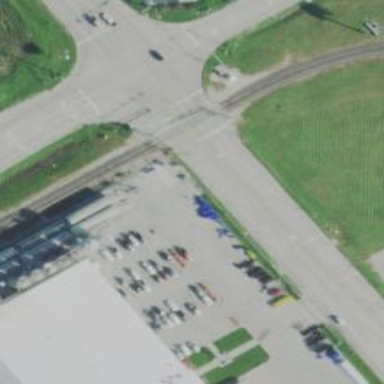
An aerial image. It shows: Level crossing along the railway.